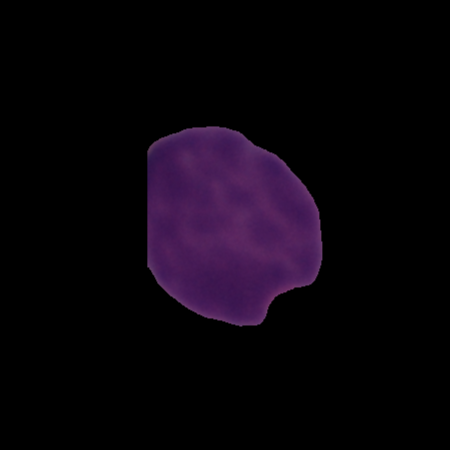
Label: cancer